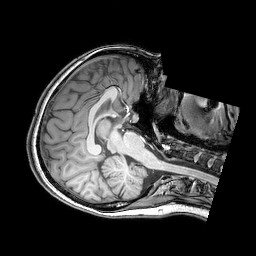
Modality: T1w
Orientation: axial